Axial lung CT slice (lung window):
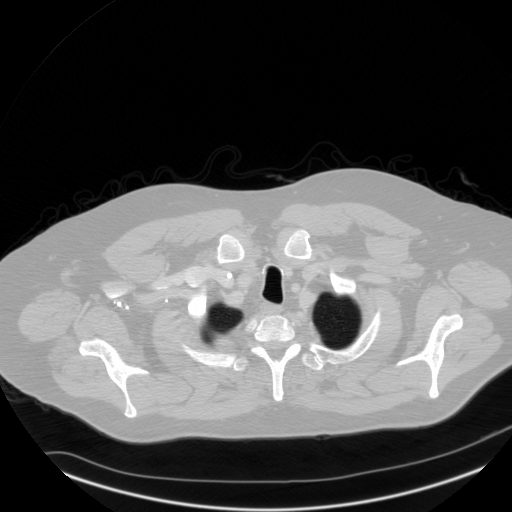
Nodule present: no